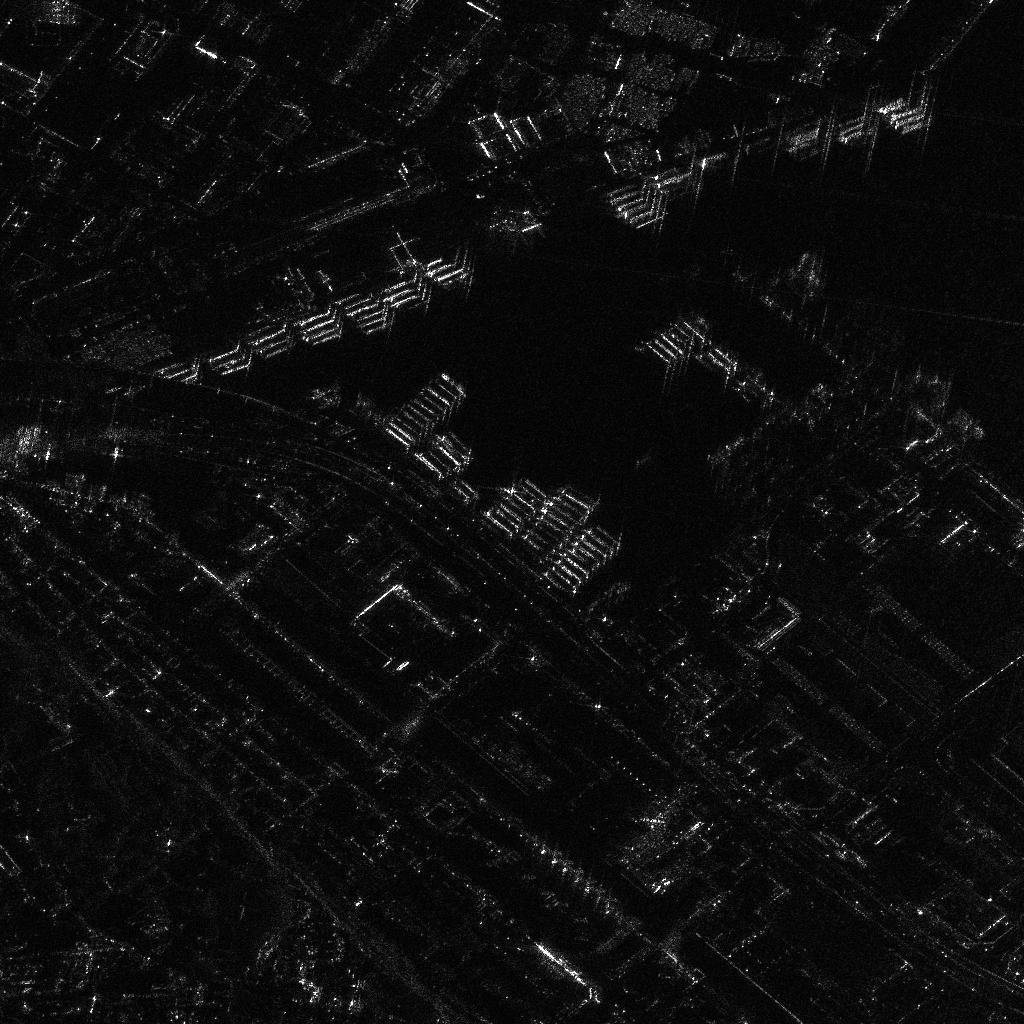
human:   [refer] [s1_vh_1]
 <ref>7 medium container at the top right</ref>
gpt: <box>[[88, 10, 89, 14, 62], [86, 8, 87, 11, 62], [82, 10, 83, 14, 62], [82, 9, 83, 13, 62], [87, 8, 88, 12, 62], [88, 9, 89, 13, 62], [77, 11, 78, 15, 62]]</box>

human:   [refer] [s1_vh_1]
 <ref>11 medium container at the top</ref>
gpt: <box>[[62, 19, 63, 23, 62], [62, 19, 63, 22, 62], [61, 18, 62, 21, 62], [59, 16, 61, 19, 62], [60, 17, 62, 21, 62], [64, 14, 65, 18, 62], [64, 15, 66, 19, 62], [69, 13, 70, 16, 62], [50, 20, 52, 23, 62], [43, 24, 44, 27, 61], [38, 27, 39, 30, 61]]</box>

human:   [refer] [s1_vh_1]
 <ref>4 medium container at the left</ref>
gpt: <box>[[25, 30, 26, 34, 62], [21, 32, 22, 35, 61], [25, 32, 27, 35, 61], [22, 33, 23, 36, 61]]</box>

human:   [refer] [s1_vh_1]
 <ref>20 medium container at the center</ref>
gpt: <box>[[65, 31, 68, 32, 39], [63, 32, 67, 33, 39], [62, 33, 66, 35, 39], [41, 37, 45, 39, 39], [48, 49, 51, 50, 39], [53, 49, 56, 50, 40], [49, 48, 52, 49, 39], [50, 47, 53, 48, 39], [53, 48, 57, 49, 39], [43, 46, 47, 48, 39], [43, 43, 46, 44, 36], [30, 30, 31, 33, 61], [34, 29, 35, 32, 61], [31, 31, 32, 33, 61], [36, 29, 37, 32, 61], [40, 44, 43, 45, 39], [39, 38, 43, 40, 39], [38, 40, 42, 41, 39], [41, 43, 45, 44, 39], [56, 52, 60, 53, 39]]</box>

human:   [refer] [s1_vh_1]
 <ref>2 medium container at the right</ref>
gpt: <box>[[72, 37, 75, 38, 39], [68, 34, 72, 35, 39]]</box>